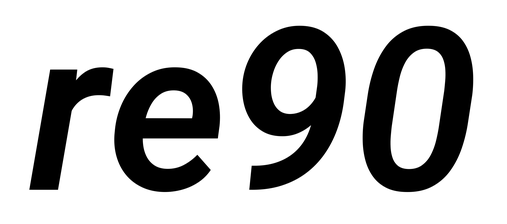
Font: Roboto-Italic_SemiBold_Italic